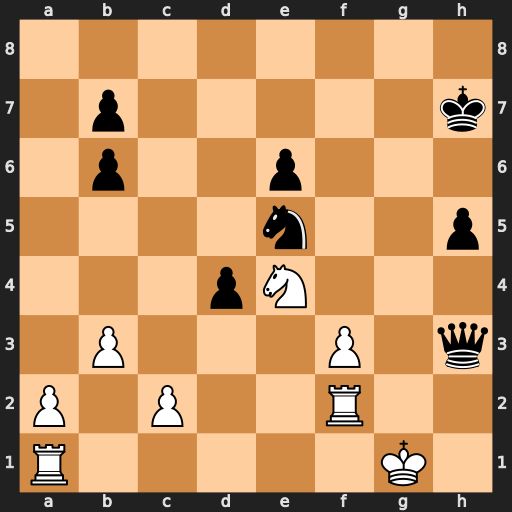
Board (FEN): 8/1p5k/1p2p3/4n2p/3pN3/1P3P1q/P1P2R2/R5K1
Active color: w
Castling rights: -
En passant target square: -
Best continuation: Ng5+ Kg7 Nxh3